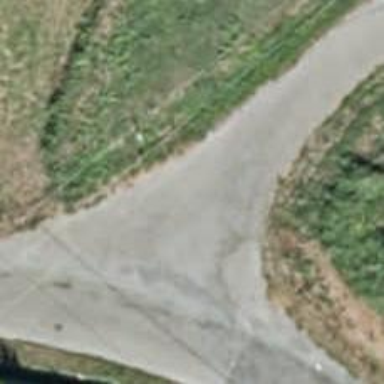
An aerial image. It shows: Unclassified road.